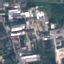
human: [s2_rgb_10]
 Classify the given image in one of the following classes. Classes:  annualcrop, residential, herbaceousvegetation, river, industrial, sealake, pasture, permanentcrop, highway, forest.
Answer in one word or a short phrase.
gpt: Industrial